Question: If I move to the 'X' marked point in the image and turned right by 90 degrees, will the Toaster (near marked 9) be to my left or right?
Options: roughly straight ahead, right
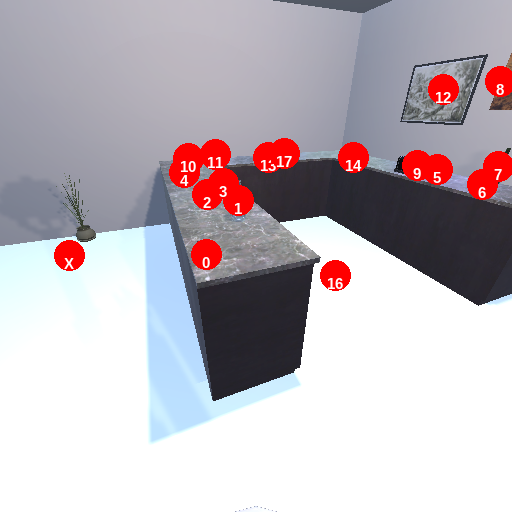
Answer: roughly straight ahead